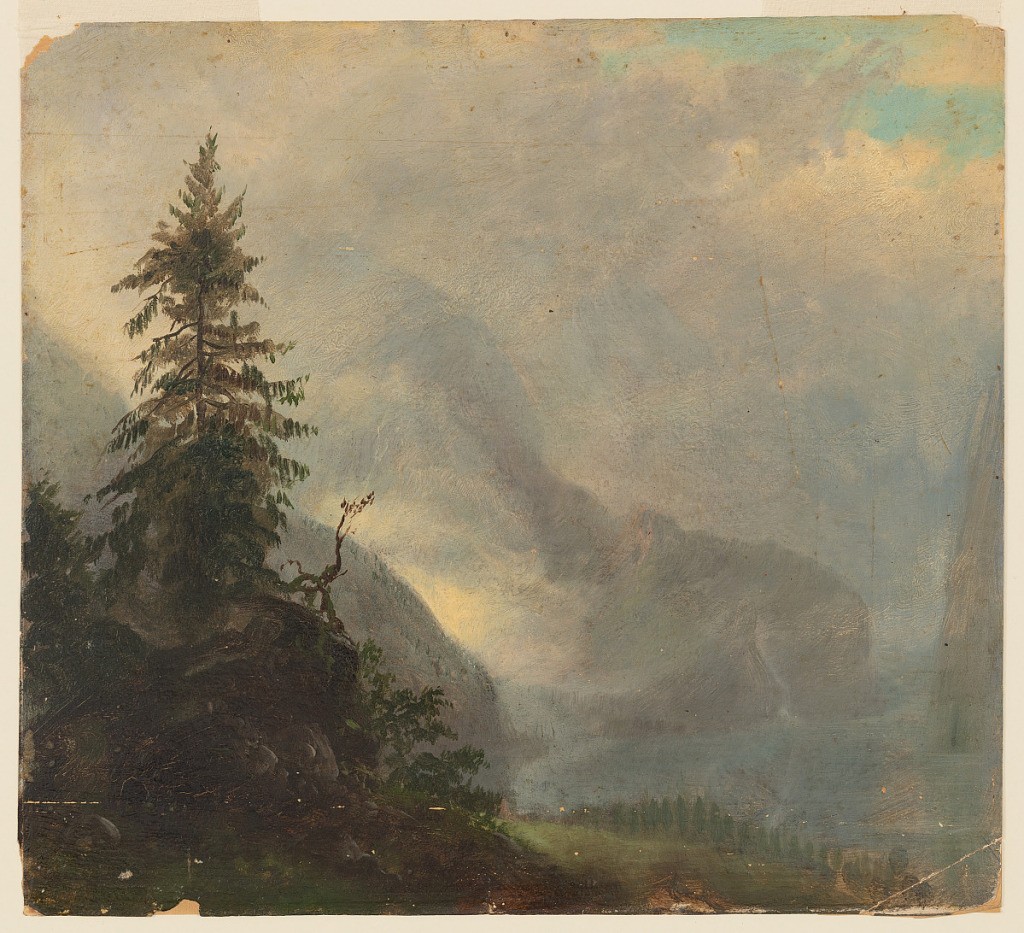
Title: Mist above the Königssee, Bavaria (Germany)
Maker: Frederic Edwin Church, American, 1826–1900
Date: June–July 1868
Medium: Brush and oil, graphite on tan paperboard
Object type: Drawing
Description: Landscape sketch showing a view of mist over the Königssee, viewed from the road to the Malerwinkel, near Berchtesgaden, Bavaria (present-day Germany). A tall conifer tree grows out of a rocky outcropping on a slope in the foreground at lower left, which descends to a line of trees along the lakeshore in the middle distance at lower center. The surface of the Königssee extends from the middle distance to the background at lower right, bounded by sheer mountainsides that plunge into the lake at left and right. At upper left and upper center, a bank of mist luminously glows at it catches the sun's light. A steep, rugged mountainside is silhouetted by the mist in the middle distance at center. At upper right, a patch of blue sky is visible through the thick clouds.